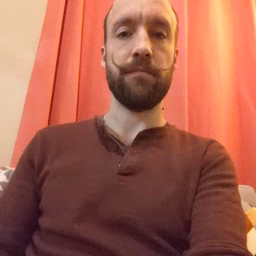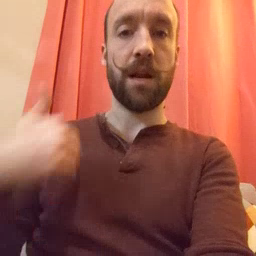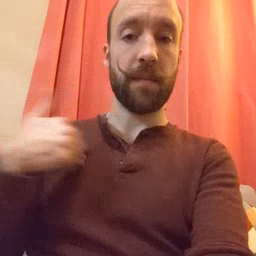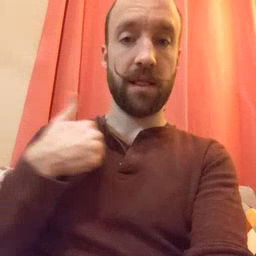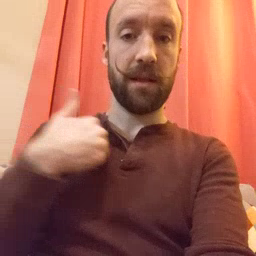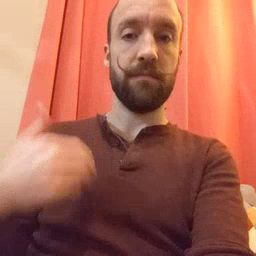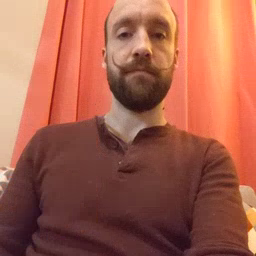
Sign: animal